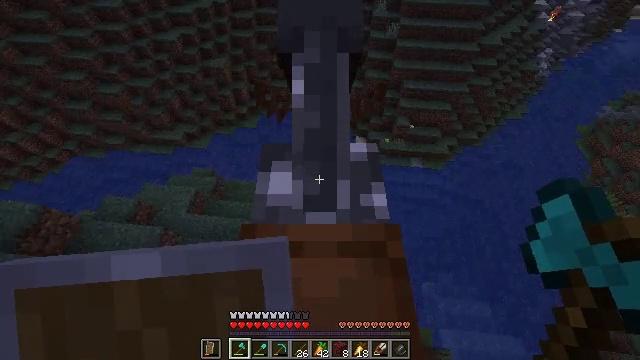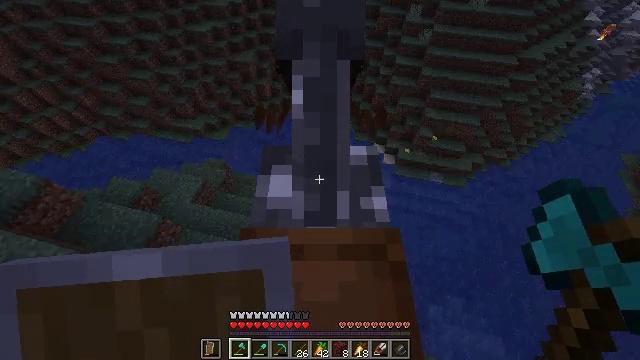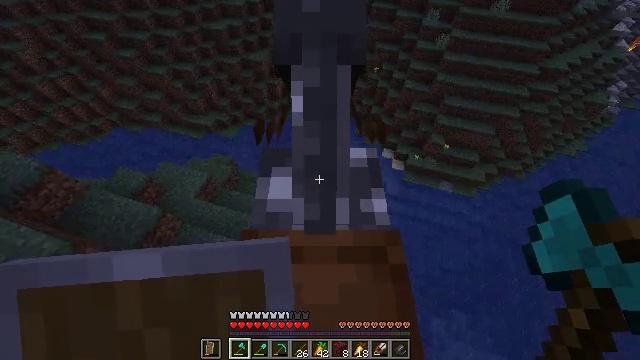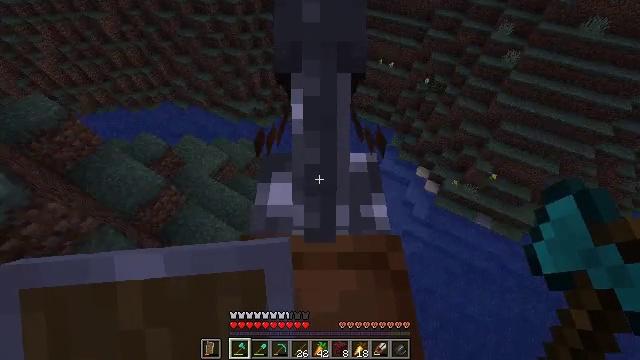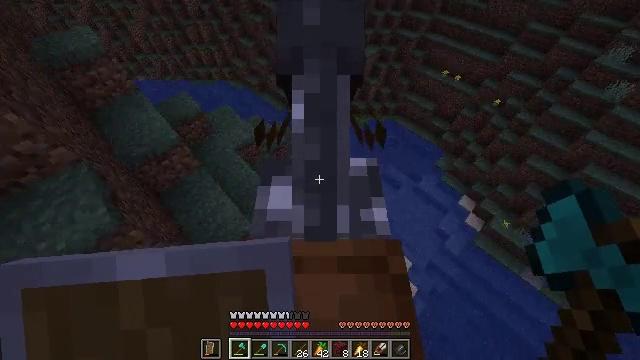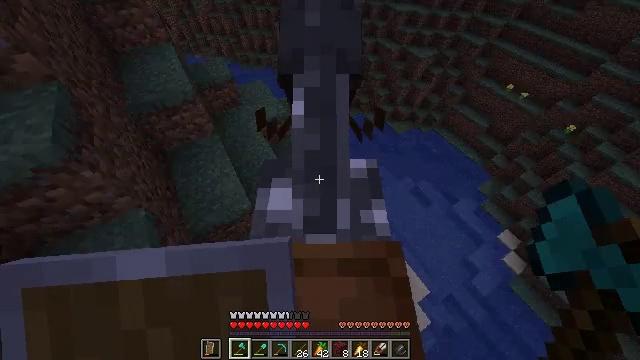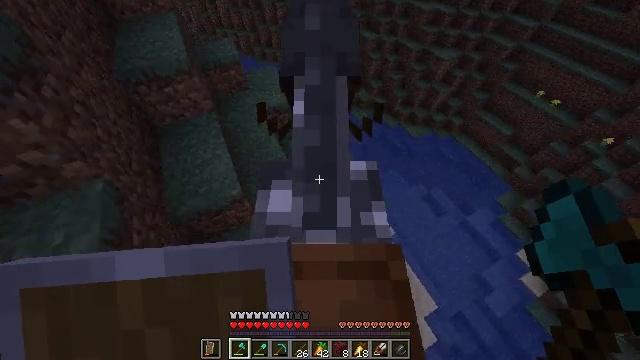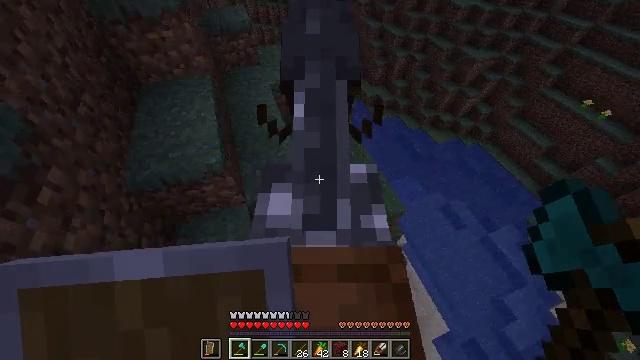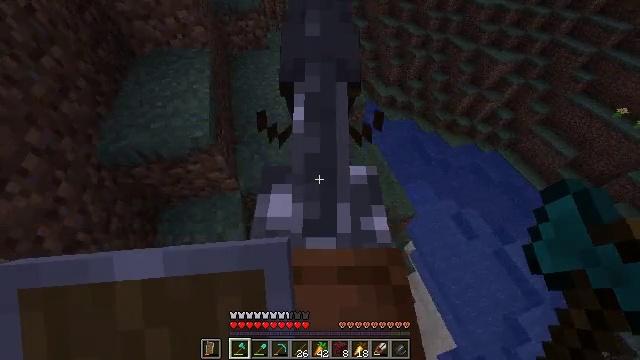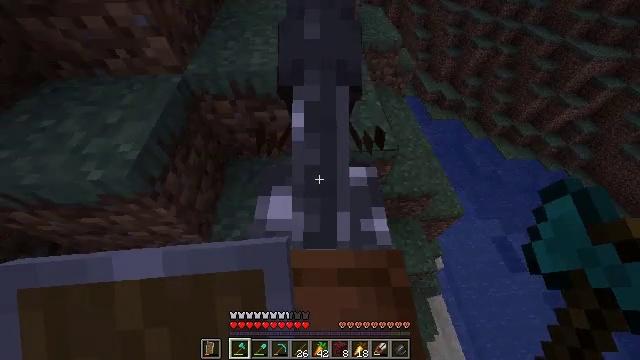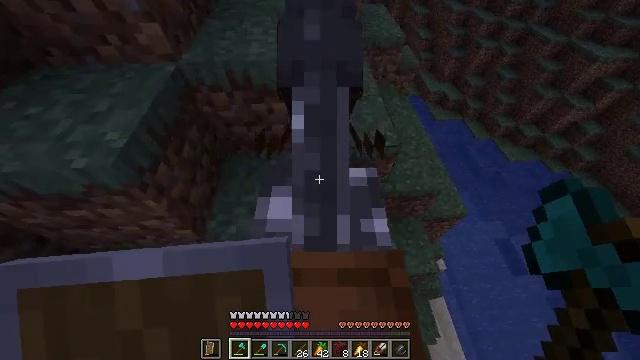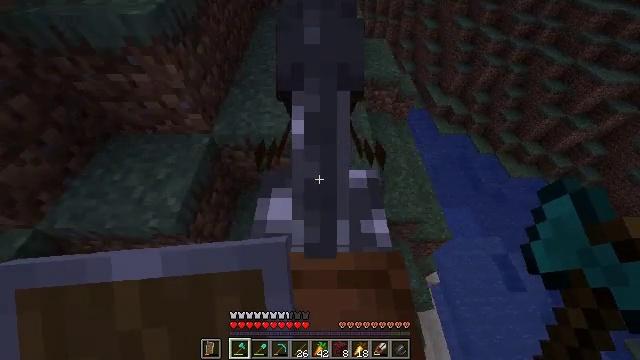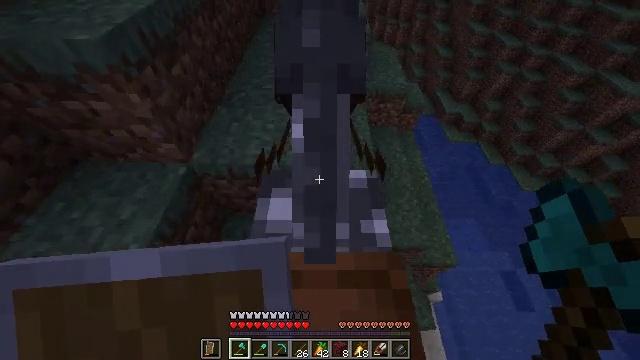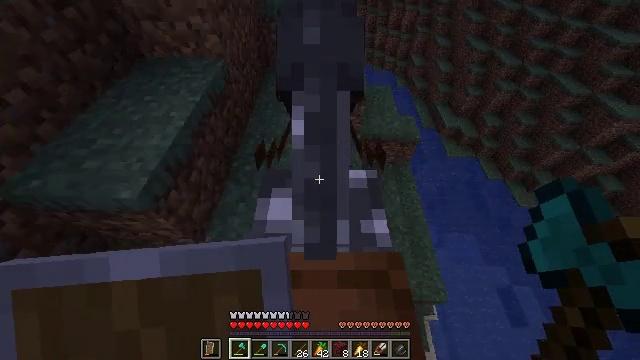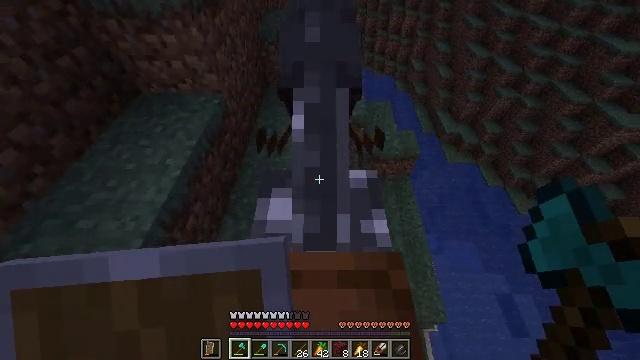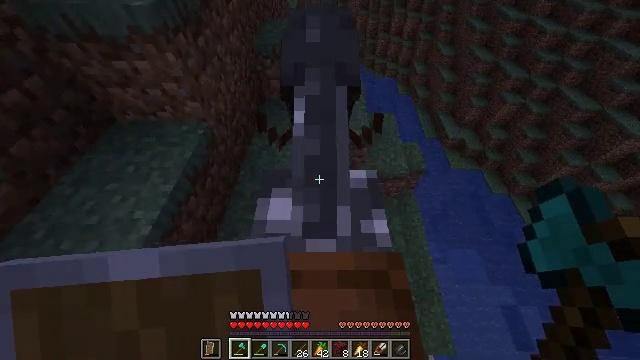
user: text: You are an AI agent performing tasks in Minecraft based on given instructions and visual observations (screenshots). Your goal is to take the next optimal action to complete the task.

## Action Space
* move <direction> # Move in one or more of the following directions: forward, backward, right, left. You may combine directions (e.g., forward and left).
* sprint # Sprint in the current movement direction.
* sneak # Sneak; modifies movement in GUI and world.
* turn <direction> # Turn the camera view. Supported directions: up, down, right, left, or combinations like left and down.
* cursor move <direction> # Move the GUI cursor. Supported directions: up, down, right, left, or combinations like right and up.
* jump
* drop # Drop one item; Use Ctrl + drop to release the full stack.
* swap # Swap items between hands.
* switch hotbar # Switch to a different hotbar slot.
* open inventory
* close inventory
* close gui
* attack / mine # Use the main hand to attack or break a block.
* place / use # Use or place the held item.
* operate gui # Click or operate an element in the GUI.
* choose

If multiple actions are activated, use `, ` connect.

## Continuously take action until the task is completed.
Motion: motion action
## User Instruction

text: Mine sand by the water.
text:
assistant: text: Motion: move forward, turn left
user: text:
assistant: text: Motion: move forward, turn left
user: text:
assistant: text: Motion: move forward, turn left and up
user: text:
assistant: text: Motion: move forward, turn left and up
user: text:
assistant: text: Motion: move forward, turn left
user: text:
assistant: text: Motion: move forward, turn left
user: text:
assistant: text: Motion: move forward, turn left
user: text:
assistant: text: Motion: move forward, turn left
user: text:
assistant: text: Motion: move forward, turn left
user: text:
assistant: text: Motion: move forward, turn left
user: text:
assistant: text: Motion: move forward, turn left
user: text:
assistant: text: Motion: move forward, turn left
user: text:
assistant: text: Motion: move forward
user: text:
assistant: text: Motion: move forward
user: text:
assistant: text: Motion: move forward
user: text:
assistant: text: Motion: move forward
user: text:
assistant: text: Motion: move forward
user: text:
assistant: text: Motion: move forward, turn right and down
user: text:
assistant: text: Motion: move forward, turn right and down
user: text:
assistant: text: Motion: move forward, turn right and down
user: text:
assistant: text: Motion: move forward, turn right and down
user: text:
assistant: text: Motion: move forward, turn right and down
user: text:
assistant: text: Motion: move forward, turn right
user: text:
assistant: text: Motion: move forward, turn right
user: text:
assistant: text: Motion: move forward, turn right
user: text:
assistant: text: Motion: move forward, turn right
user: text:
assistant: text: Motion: move forward, turn right and up
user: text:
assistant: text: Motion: move forward, turn right
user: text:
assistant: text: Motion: move forward, turn right
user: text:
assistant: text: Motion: move forward, turn right